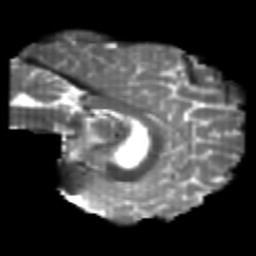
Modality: T2w
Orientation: sagittal
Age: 21
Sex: male
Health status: healthy
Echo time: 0.074 s